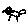
Label: cat